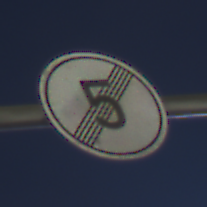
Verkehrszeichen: EndeGeschwindigkeit5
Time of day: Night
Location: Outdoor (Urban)
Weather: PartlyCloudy
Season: NotSpecified
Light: Artificial